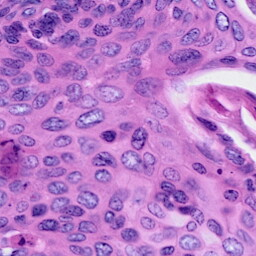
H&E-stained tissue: Cervix